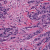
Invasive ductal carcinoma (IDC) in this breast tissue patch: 1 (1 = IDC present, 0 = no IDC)